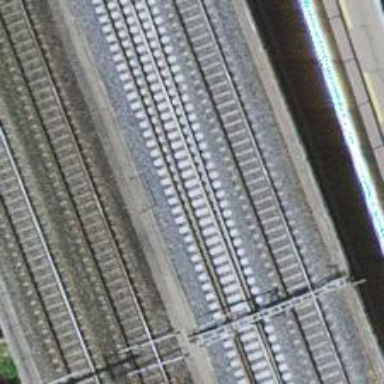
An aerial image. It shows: Railway switch.